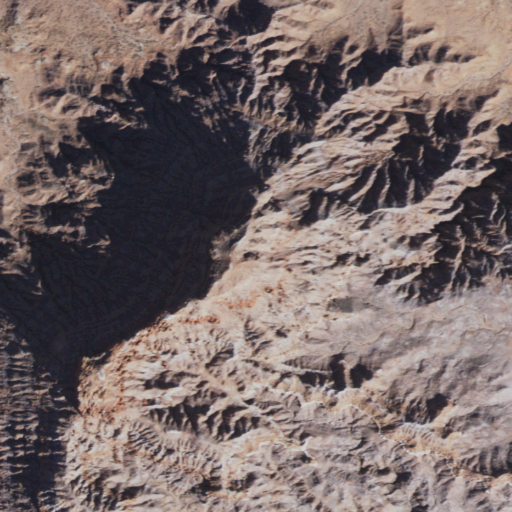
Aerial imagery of mountain in Arizona named Rock Head containing grassland, shrub, and barren land